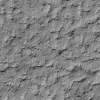
Atmospheric dust classification: not_dusty